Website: apple-inc
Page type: customer-info-address
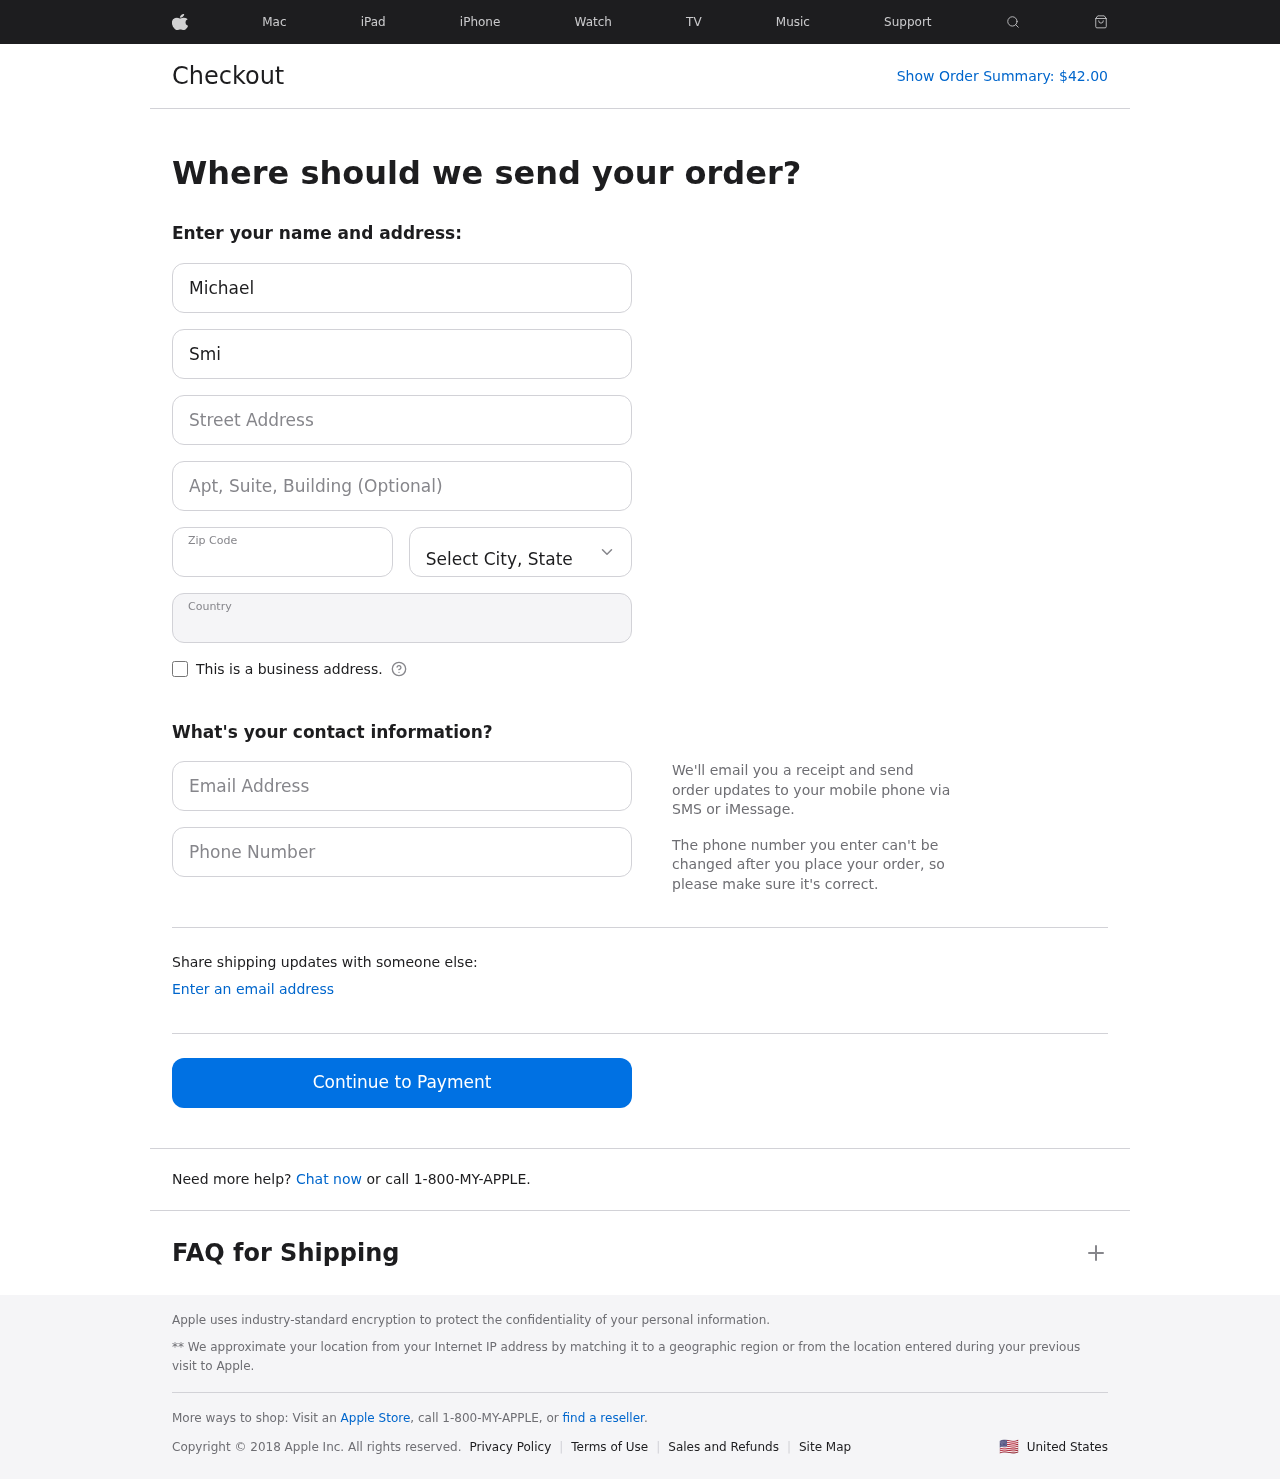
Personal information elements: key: PII_CITY_STATE
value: Nicholasshire, AR
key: PII_COUNTRY
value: United States
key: PII_EMAIL
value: michael_smith@hotmail.com
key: PII_FIRSTNAME
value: Michael
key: PII_LASTNAME
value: Smith
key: PII_PHONE
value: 6124181815
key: PII_POSTCODE
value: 68055
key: PII_STREET
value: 317 Wright Circle Suite 129
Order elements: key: ORDER_TOTAL
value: $42.00